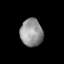
Tissue: lung
Cell type: Endothelial cells
Senescence score: 0.573
Nuclear area (px): 607
Mean DAPI intensity: 146.979